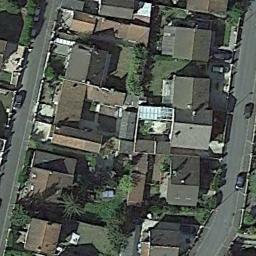
Label: residential